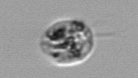
Label: Amoeba